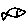
Label: fish